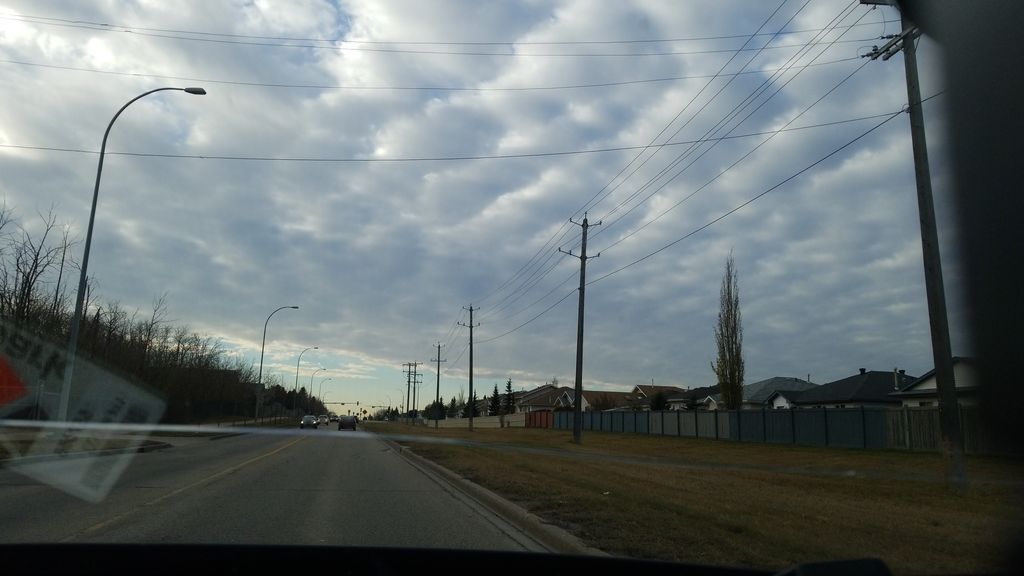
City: edmonton